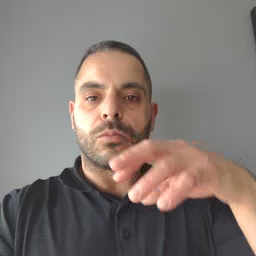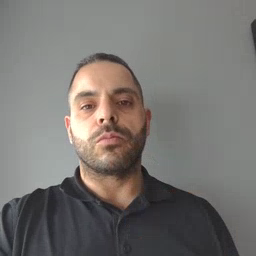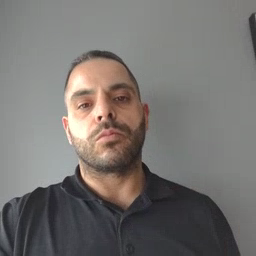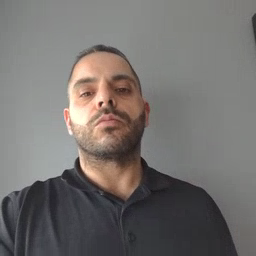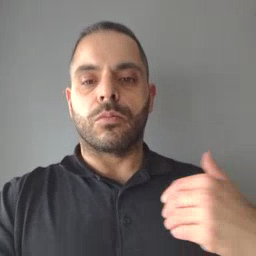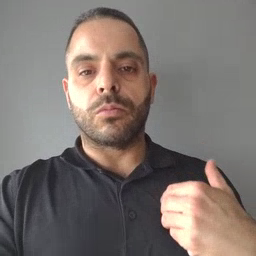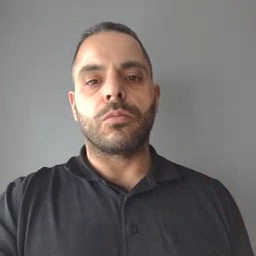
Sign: have